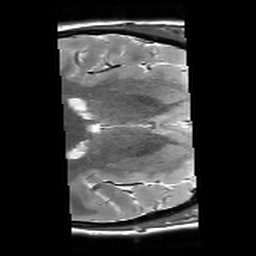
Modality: T2starw
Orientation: axial
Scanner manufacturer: siemens
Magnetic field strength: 3 T
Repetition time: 8.1 s
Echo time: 0.05 s